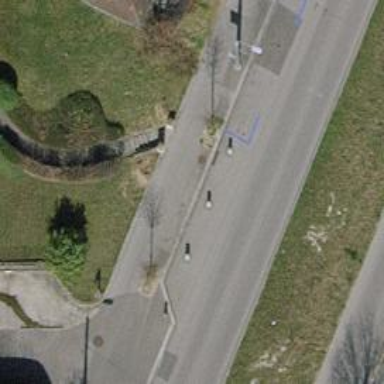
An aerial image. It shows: Bollard made of concrete.